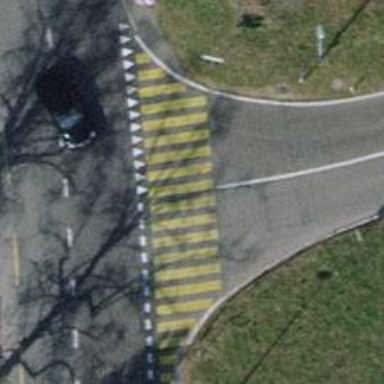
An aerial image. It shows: Zebra crossing on the road.